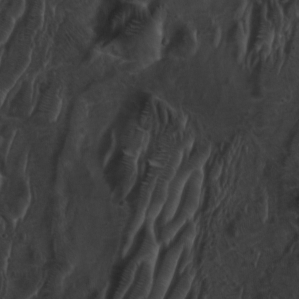
Label: non_frost